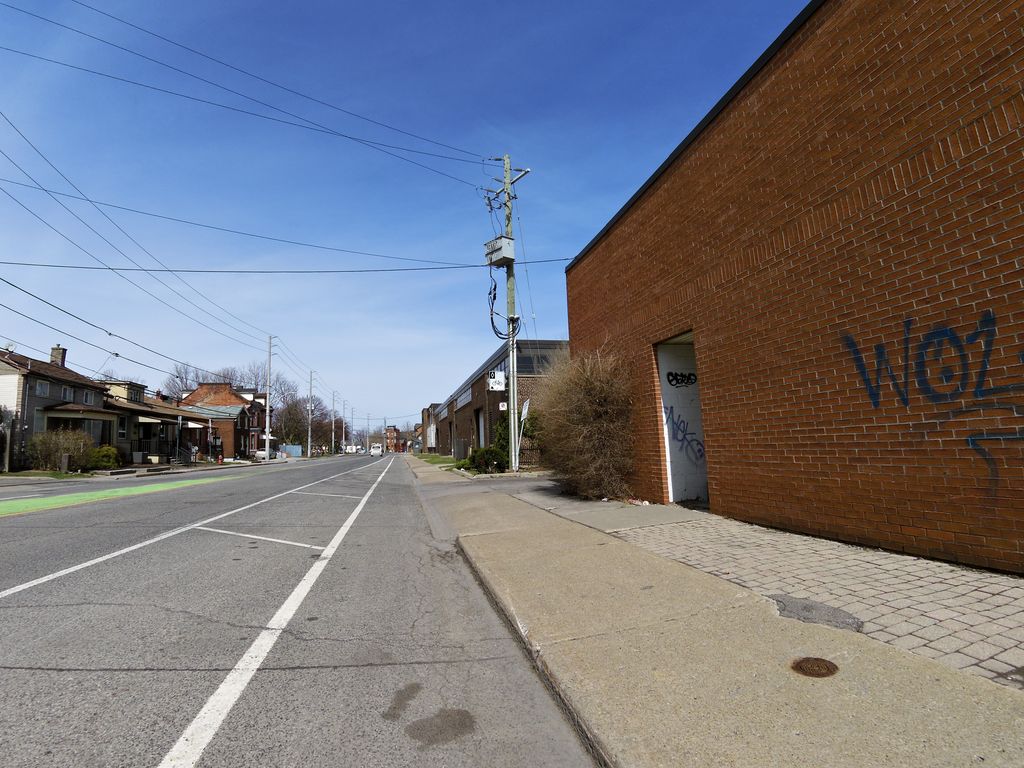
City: hamilton